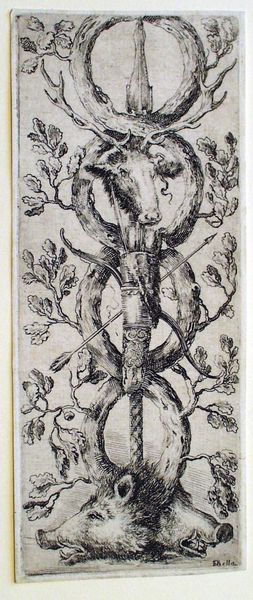
Titel: Ornamenti o grottesche
Künstler: Stefano della Bella
Standort: Karlsruhe
Institution: Staatliche Kunsthalle Karlsruhe
Schlagwörter: white, black, grey, print, plant, tree, head, tower, trees, drawing, animals, illustration, cross, spiral, twist, twisted, dead, leaves, design, art, pencil, animal, deer, bush, branches, leaf, horn, horns, ram, composition, magic, may, branch, balance, arrow, bow, staff, creepy, heads, leafs, hunter, chain, boar, wild, hunting, pig, hunt, ox, boars, teeth, elk, hedge, helix, prey, intertwined, trophy, beasts, totem, intertwine, creatures, warthog, boa, boar head, boar heads, deear, level, elk head, deer head, uncombortable, entwined wood, oak leaves, freakish, not gory, infinity, tested